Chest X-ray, AP view. Patient: 34 years old, sex M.
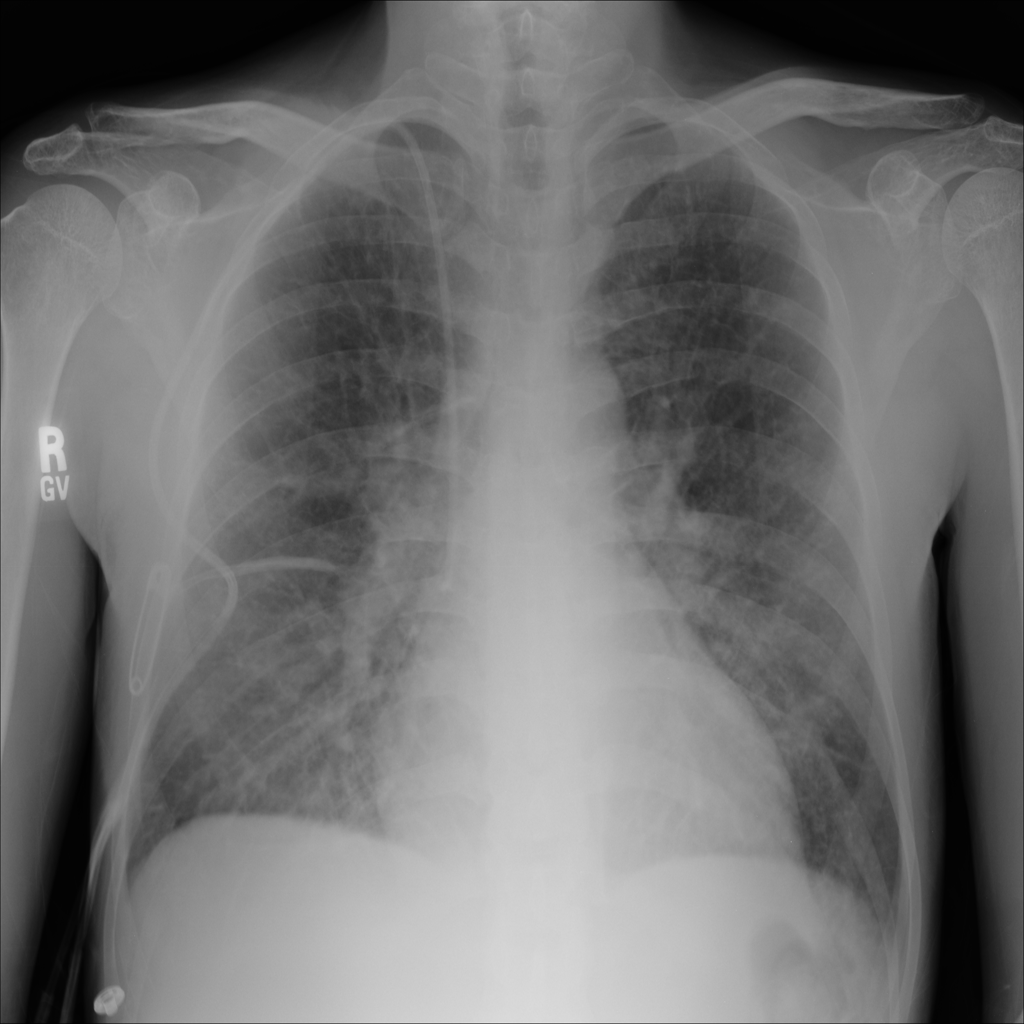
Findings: Pleural_Thickening